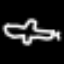
Label: airplane